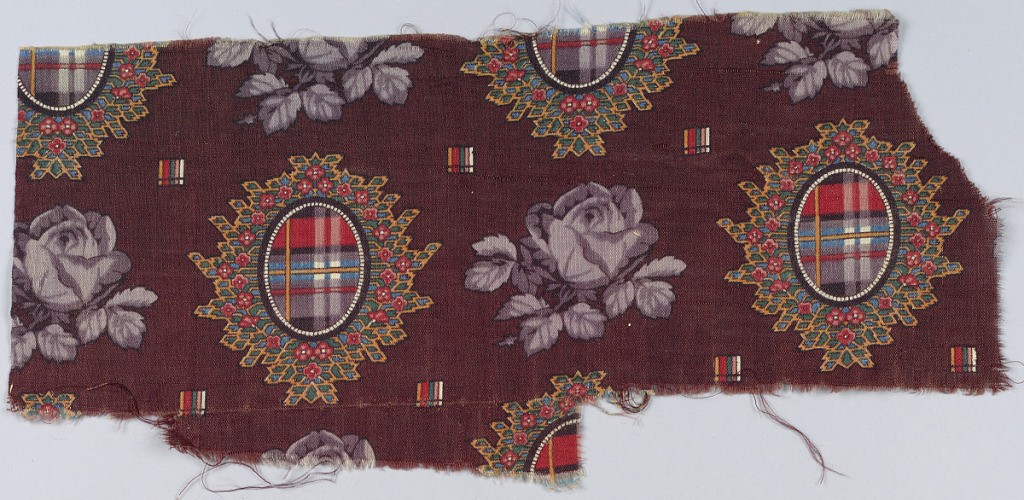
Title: Textile
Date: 19th century
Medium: wool Technique: printed
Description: Flowers and medallions with plaid.